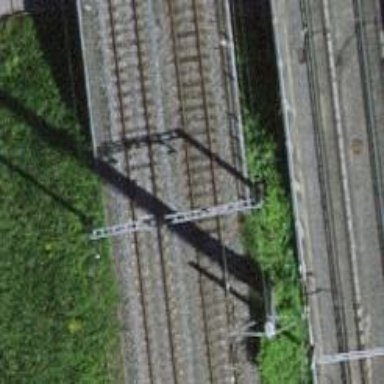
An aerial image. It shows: Single-track electrified railway with contact line.